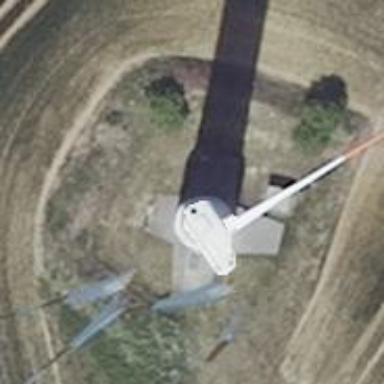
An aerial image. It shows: Wind generator in the form of horizontal axis wind turbine.